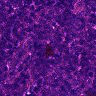
Metastatic tissue present: no